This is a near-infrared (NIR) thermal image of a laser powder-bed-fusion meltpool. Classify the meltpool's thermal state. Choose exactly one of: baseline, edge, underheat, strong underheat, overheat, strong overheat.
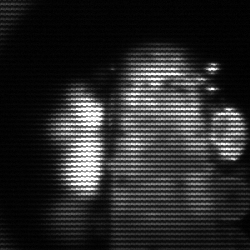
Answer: strong underheat